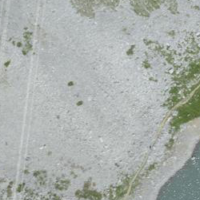
EUNIS habitat code: 48
Species observed at this site:
Marmota marmota